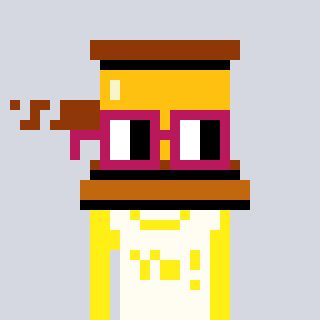
a pixel art character with square dark red glasses, a gavel-shaped head and a grayscale-colored body on a cool background